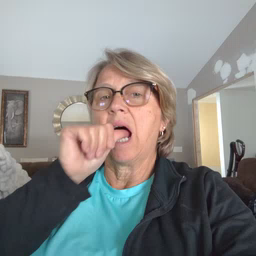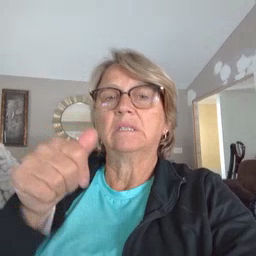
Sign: nuts